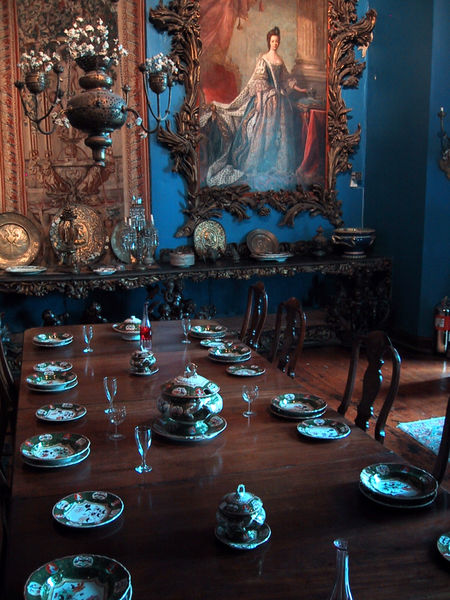
Titel: Bantry House
Künstler: Samuel Hutchinson
Standort: Bantry, Bantry House (EU - IR)
Schlagwörter: blau, gemälde, blumen, braun, frau, glas, holz, raum, stühle, tisch, dame, schloss, muster, teppich, flasche, gläser, wand, rahmen, schüssel, silber, teller, bild, innenraum, portrait, boden, gewand, adel, rokoko, vase, farbig, parkett, hof, saal, könig, tafel, esszimmer, kronleuchter, leuchter, lüster, esstisch, edel, foto, fotografie, holztisch, zinnteller, dose, porzellan, palast, geschirr, service, likör, karaffe, gedeck, silberteller, besteck, kristall, tafelsilber, platten, adlige, höfisch, königin, terrine, pokal, suppentopf, kaiserin, speisesaal, bleikristall, esskultur, suppenschüssel, suppenterrine, tafelservice, gläer, tischkultur, festkultur, zuckerfass, terrin